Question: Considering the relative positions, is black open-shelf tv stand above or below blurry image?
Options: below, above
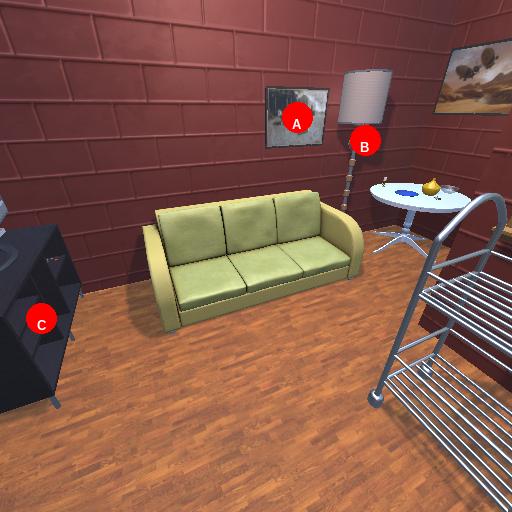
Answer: below